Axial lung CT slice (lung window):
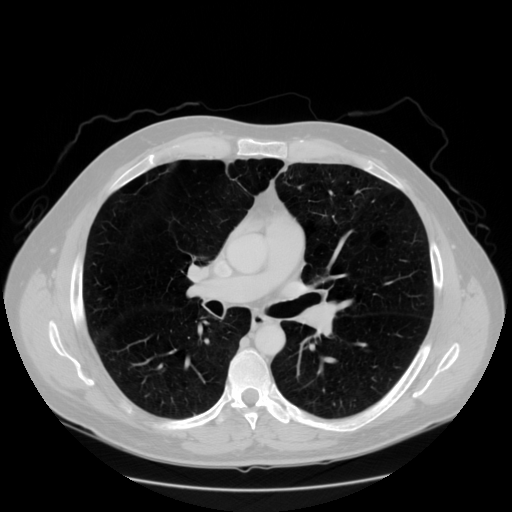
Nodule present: no